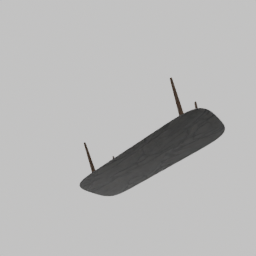
Label: furniture